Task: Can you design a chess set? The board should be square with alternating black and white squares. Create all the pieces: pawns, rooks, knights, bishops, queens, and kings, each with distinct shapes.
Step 470:
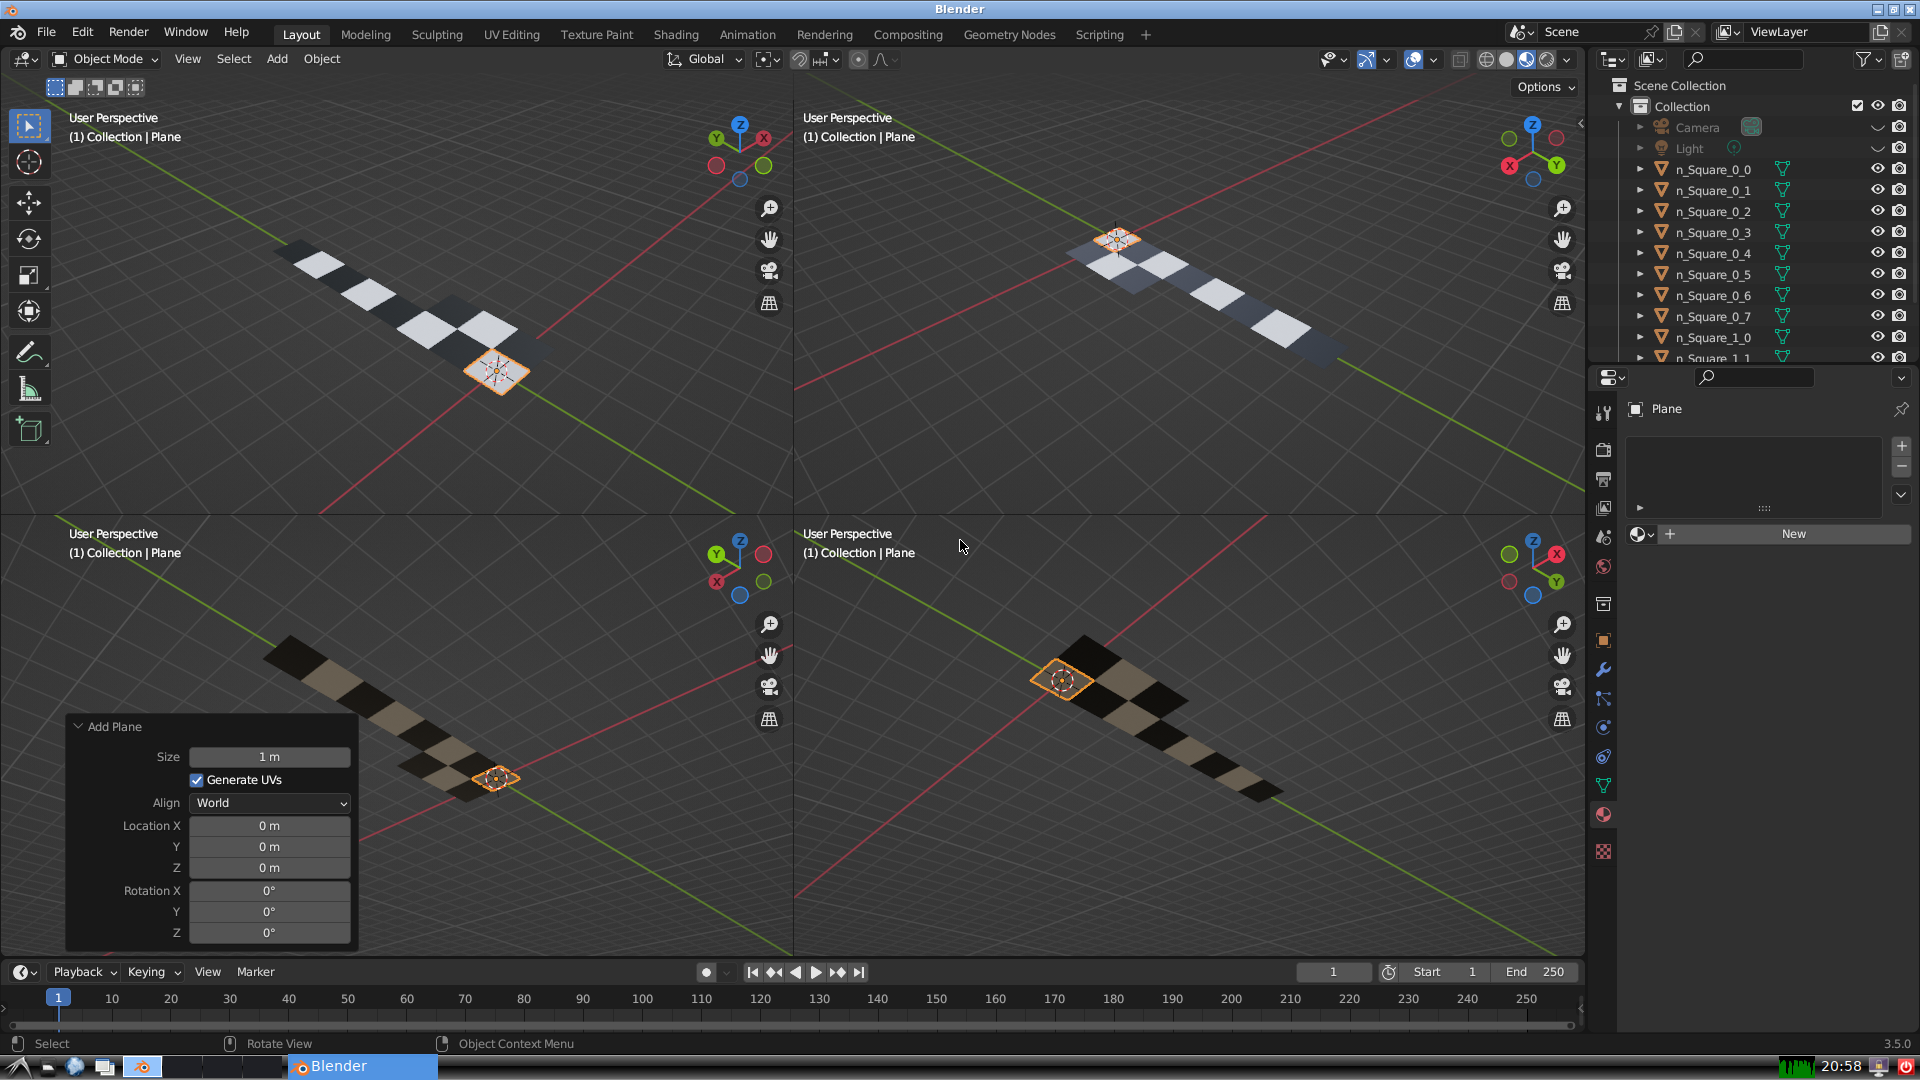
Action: {"key_press": ['Ctrl, Home']}